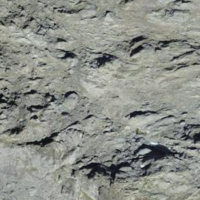
EUNIS habitat code: 48
Species observed at this site:
Capra ibex